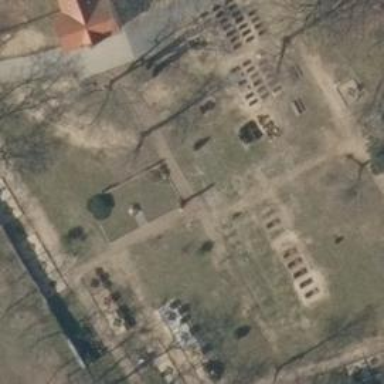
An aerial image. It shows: Cemetery.